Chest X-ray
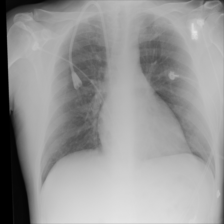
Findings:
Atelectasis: negative
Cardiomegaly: negative
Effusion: negative
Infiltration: negative
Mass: negative
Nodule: negative
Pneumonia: negative
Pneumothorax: negative
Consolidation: positive
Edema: negative
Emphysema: negative
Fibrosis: negative
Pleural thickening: negative
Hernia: negative